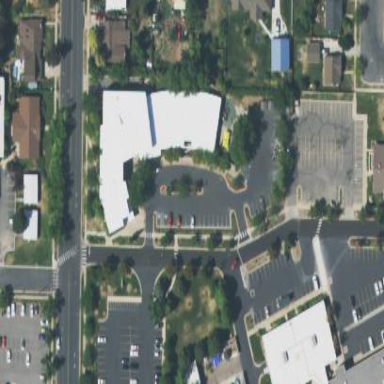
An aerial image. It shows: Parking area.